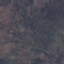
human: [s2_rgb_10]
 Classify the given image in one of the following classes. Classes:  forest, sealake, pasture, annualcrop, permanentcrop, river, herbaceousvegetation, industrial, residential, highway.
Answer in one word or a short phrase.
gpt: HerbaceousVegetation